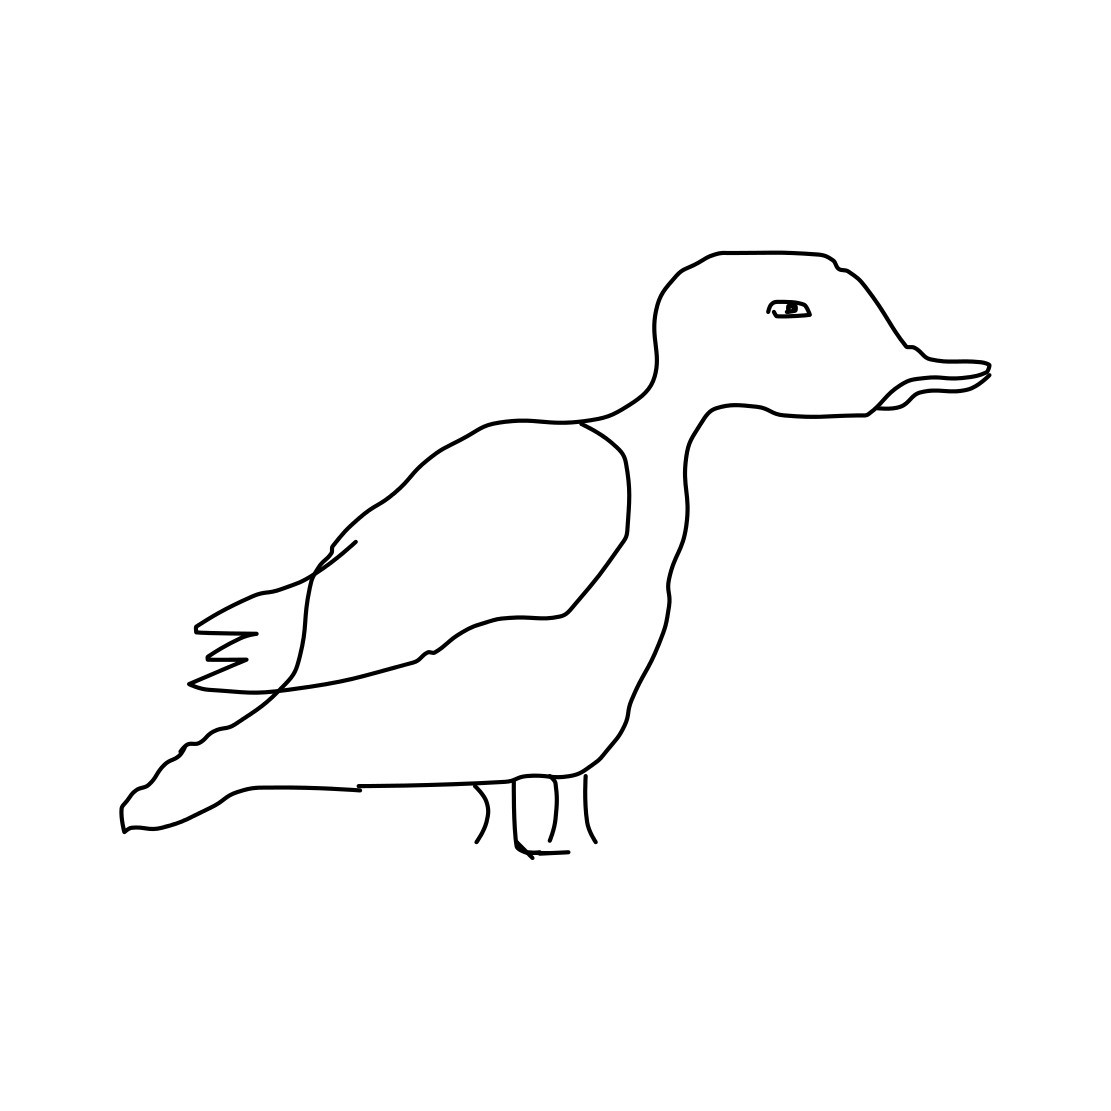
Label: standing bird